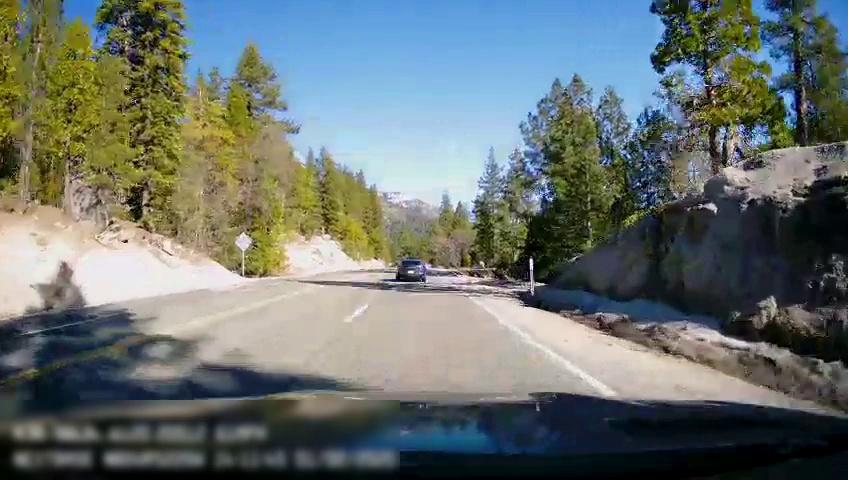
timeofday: Day
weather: Sunny
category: Drivable Space
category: Vehicles | Car
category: Lanes | Opposite Lane
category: Lanes | Current Lane
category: Lanes | Current Lane
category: Lanes | Opposite Lane
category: Lanes | Current Lane
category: Lanes | Opposite Lane